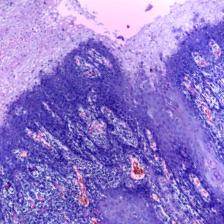
Diagnosis: OSCC